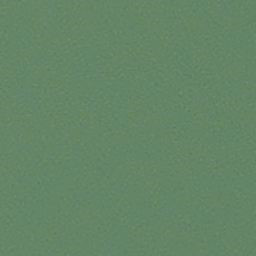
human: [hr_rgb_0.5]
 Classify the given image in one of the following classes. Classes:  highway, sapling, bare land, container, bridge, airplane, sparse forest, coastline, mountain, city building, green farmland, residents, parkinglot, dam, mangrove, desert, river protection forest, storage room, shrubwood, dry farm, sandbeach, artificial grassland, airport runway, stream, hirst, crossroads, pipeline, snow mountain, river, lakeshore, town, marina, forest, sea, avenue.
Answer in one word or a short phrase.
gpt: sea